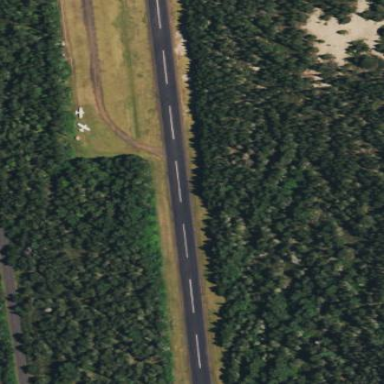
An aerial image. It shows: Runway at airport.